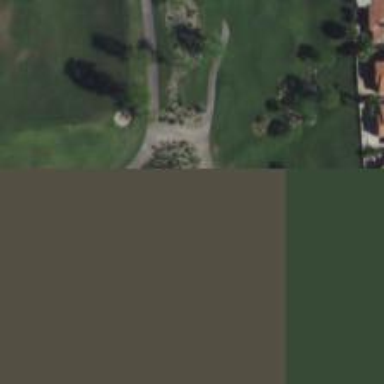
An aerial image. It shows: Golf cartpath that is also road path.